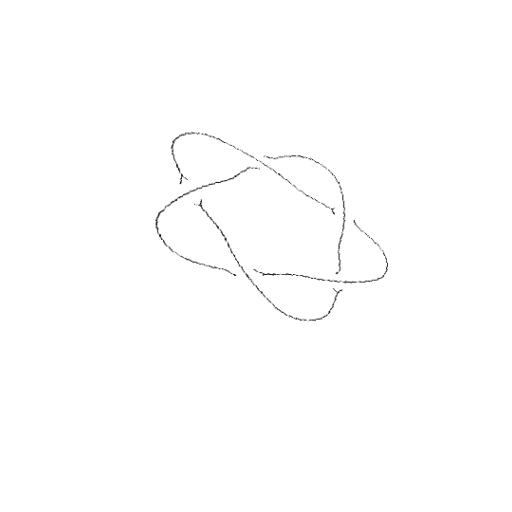
Crossing number: 5